Question:
the image above is how the program looks
the four top buttons have been put in a 2d array as follows
'''
private Button[,] btns;
public Form1()
{
InitializeComponent();
btns = new Button[,] { { button2 , button1 },
{ button4 , button3 }};
}
'''
the four buttons have been initialized to
'''
foreach (var btn in btns)
{
btn.Enabled = false;
}
'''
and what i want to do is when you click the bottom two buttons each button in that row
enables and a color is signed (red and blue in turn like a connect 4 game)
i have managed to solve half of the problem but when i click the row1 button it keeps enabling row 2 as well and when i click on row2 button it starts enabling from row one
how can i restrict each button to deal with the 2d array so it only enables the correct rows.
here is the full code
'''
namespace WindowsFormsApplication1
{
public partial class Form1 : Form
{
private Button[,] btns;
public Form1()
{
InitializeComponent();
btns = new Button[,] { { button2 , button1 },
{ button4 , button3 }};
}
private void Form1_Load(object sender, EventArgs e)
{
foreach (var btn in btns)
{
btn.Enabled = false;
}
}
int cc = 0;
private void button5_Click(object sender, EventArgs e)
{
foreach (var btn in btns)
{
if (!btn.Enabled)
{
btn.Enabled = true;
if (cc == 0)
{
cc = 1;
btn.BackColor = Color.Red;
}
else
{
cc = 0;
btn.BackColor = Color.Blue;
}
return;
}
}
}
private void button6_Click(object sender, EventArgs e)
{
foreach (var btn in btns)
{
if (!btn.Enabled)
{
btn.Enabled = true;
if (cc == 0)
{
cc = 1;
btn.BackColor = Color.Red;
}
else
{
cc = 0;
btn.BackColor = Color.Blue;
}
return;
}
}
}
}
}
'''
SOLVED
This problem is solved and this is how i solved it:
'''
private void button5_Click(object sender, EventArgs e)
{
Button[] row1 = new Button[] {button2, button1};
foreach (var roww1 in row1)
{
if (!roww1.Enabled)
{
roww1.Enabled = true;
if (cc == 0)
{
cc = 1;
roww1.BackColor = Color.Red;
}
else
{
cc = 0;
roww1.BackColor = Color.Blue;
}
return;
}
}
}
'''
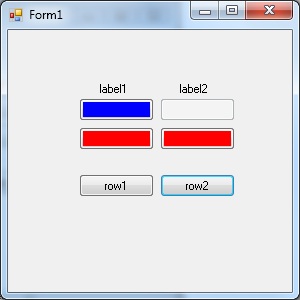
Answer: When using a multidimensional array, you need to use a for loop instead of foreach to iterate through one row of the array at a time:
'''
private void button5_Click(object sender, EventArgs e)
{
for (int col = 0; col < btns.GetLength(1); ++col)
{
var btn = btns[0, col];
//snip
}
private void button6_Click(object sender, EventArgs e)
{
for (int col = 0; col < btns.GetLength(1); ++col)
{
var btn = btns[1, col];
//snip
}
'''